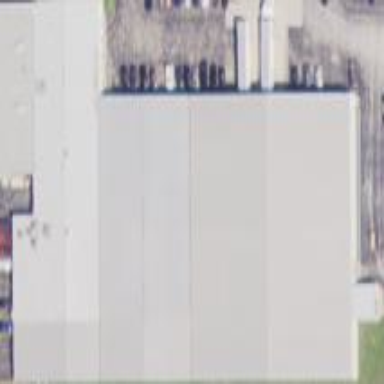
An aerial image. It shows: Industrial building.